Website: lowes
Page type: review-order
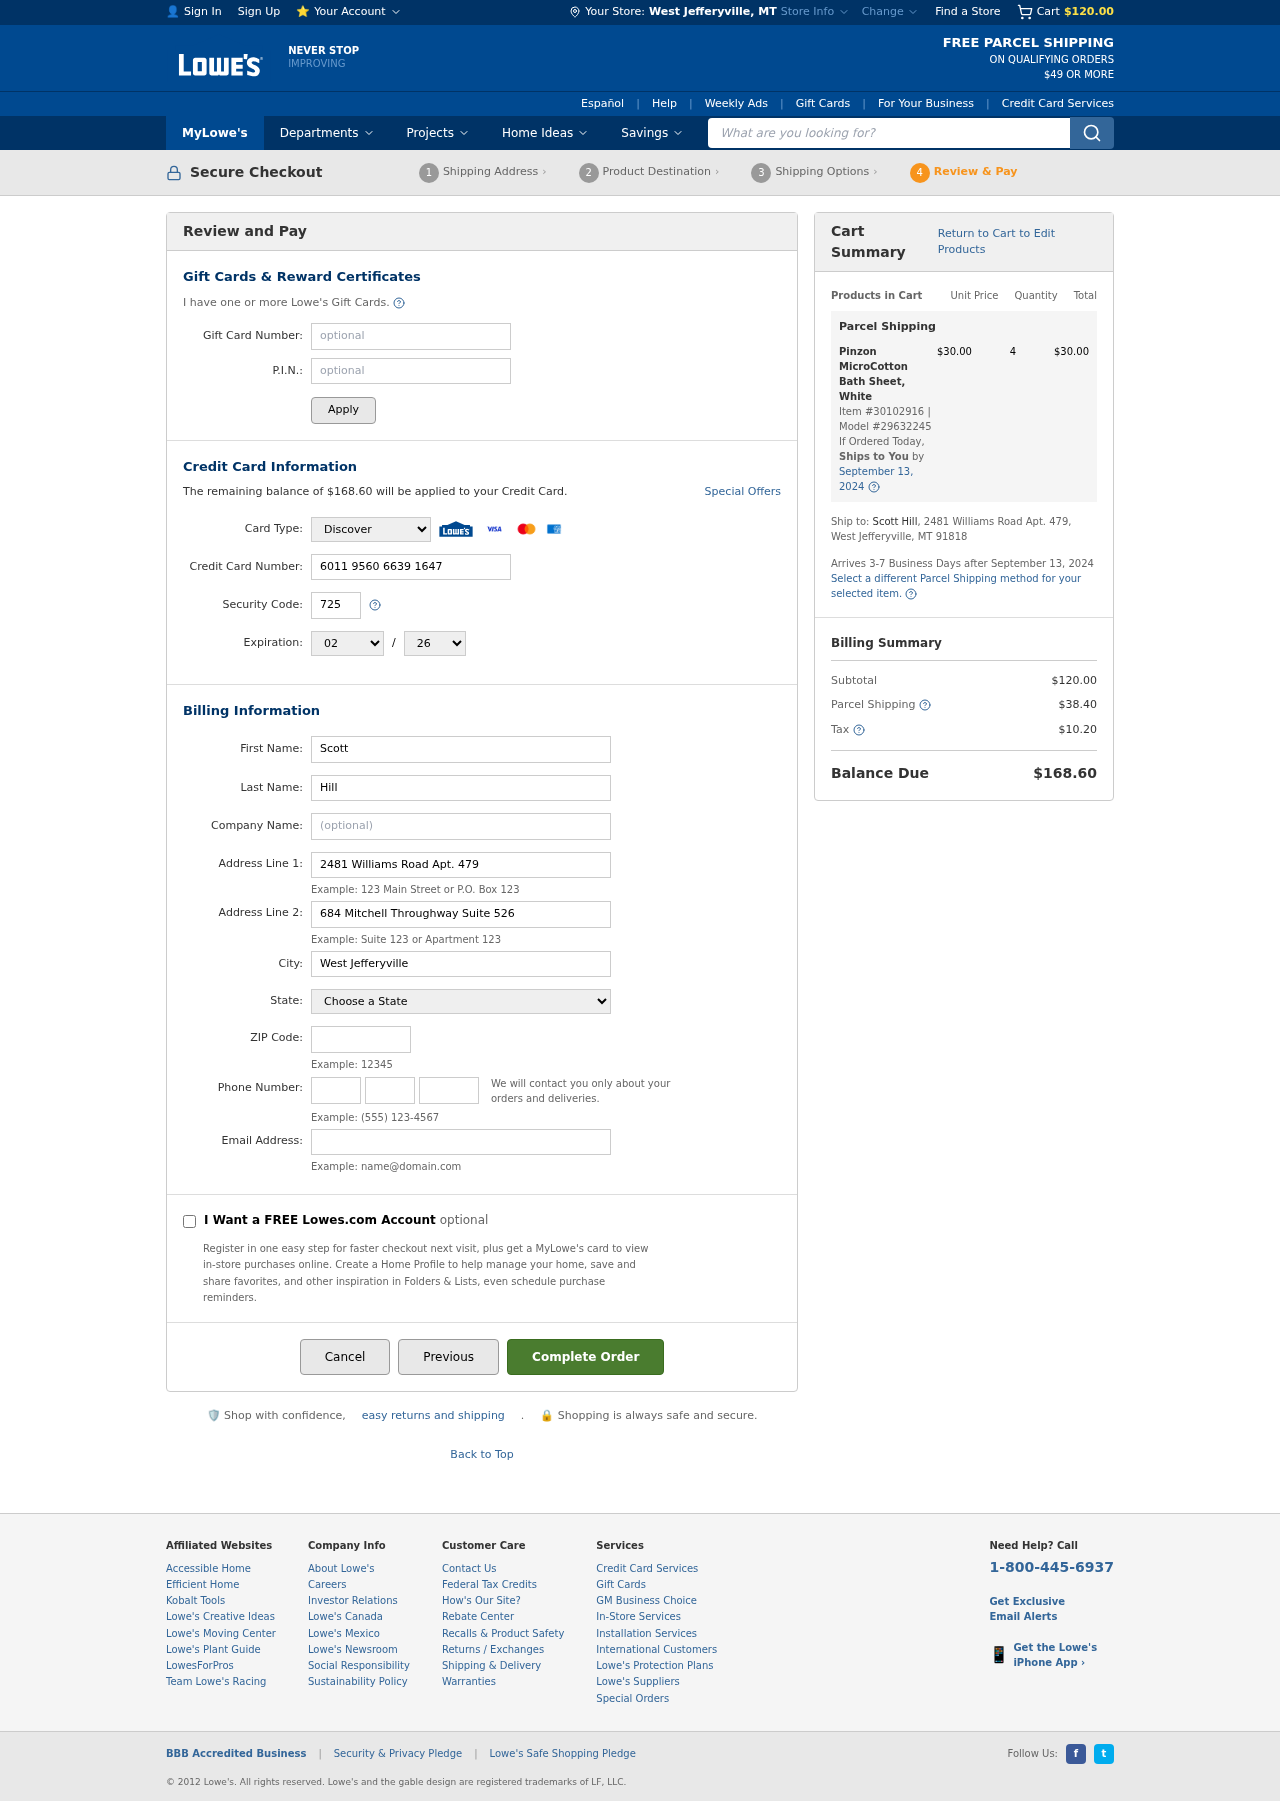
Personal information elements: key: PII_CARD_CVV
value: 725
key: PII_CARD_EXPIRY_MONTH
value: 02
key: PII_CARD_EXPIRY_YEAR
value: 26
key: PII_CARD_NUMBER
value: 6011 9560 6639 1647
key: PII_CARD_TYPE
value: Discover
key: PII_CITY
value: West Jefferyville
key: PII_CITY_STATE
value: West Jefferyville, MT
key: PII_EMAIL
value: scotthill@gmail.com
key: PII_FIRSTNAME
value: Scott
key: PII_LASTNAME
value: Hill
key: PII_PHONE_AREA
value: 976
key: PII_PHONE_PREFIX
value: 290
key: PII_PHONE_SUFFIX
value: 6961
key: PII_POSTCODE
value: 91818
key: PII_STATE
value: Montana
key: PII_STREET
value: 2481 Williams Road Apt. 479
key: PII_STREET2
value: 2481 Williams Road Apt. 479
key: PII_STREET2
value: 684 Mitchell Throughway Suite 526
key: PII_FULLNAME2
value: Scott Hill
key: PII_CITY_STATE_ZIP2
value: West Jefferyville, MT 91818
Product elements: key: PRODUCT1_NAME
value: Pinzon MicroCotton Bath Sheet, White
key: PRODUCT1_PRICE
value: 30
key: PRODUCT1_QUANTITY
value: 4
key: PRODUCT1_ITEM_NUMBER
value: Item #30102916
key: PRODUCT1_MODEL_NUMBER
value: Model #29632245
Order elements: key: ORDER_SUBTOTAL
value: $120.00
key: ORDER_BALANCE_DUE
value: $168.60
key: ORDER_SHIPPING_DATE
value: September 13, 2024
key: ORDER_ITEM_TOTAL
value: $30.00
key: ORDER_SHIPPING_DATE2
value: September 13, 2024
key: ORDER_SHIPPING_COST
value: $38.40
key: ORDER_TAX
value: $10.20
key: ORDER_TOTAL
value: $168.60
Search elements: key: HEADER_SEARCH
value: What are you looking for?